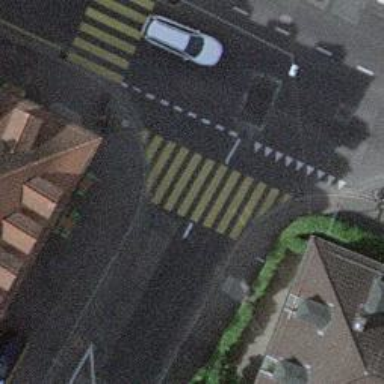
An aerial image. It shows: Kerb barrier.